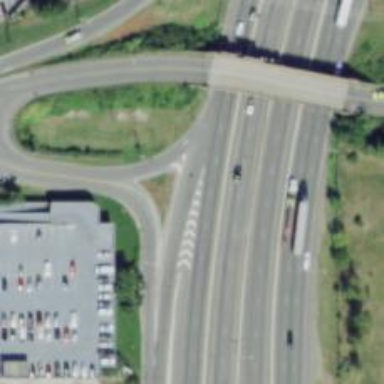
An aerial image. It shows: Trunk link highway.